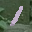
Label: 1